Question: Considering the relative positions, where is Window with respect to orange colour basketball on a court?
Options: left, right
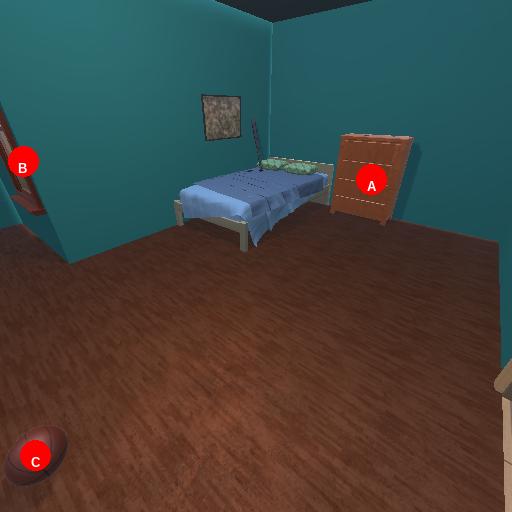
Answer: left